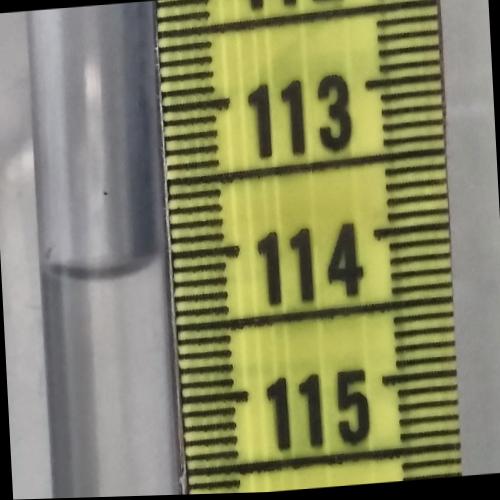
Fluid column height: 114.0 cm